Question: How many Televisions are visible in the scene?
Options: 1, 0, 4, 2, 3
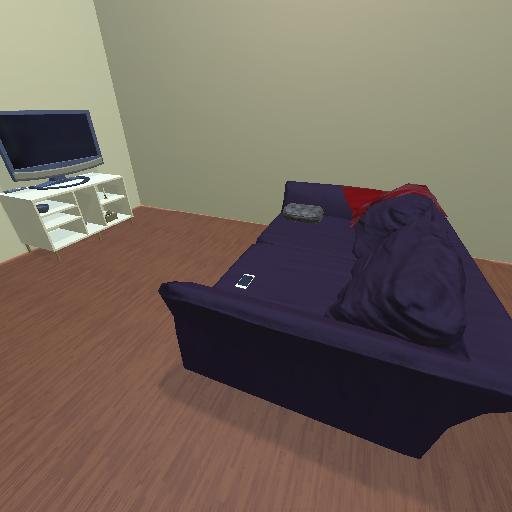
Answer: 1